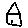
Label: house